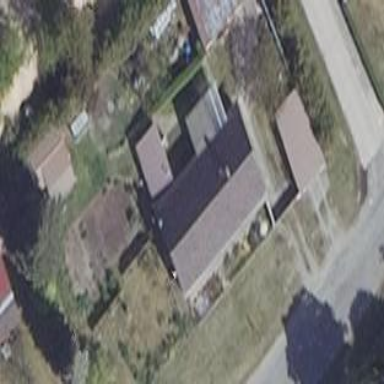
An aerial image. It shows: Simple house.